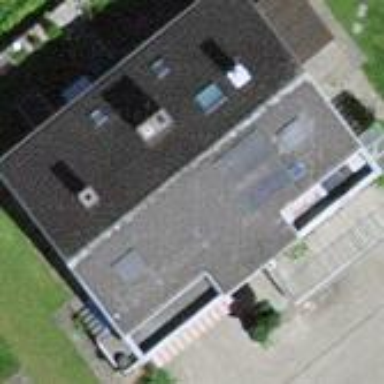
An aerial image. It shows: Terrace building.